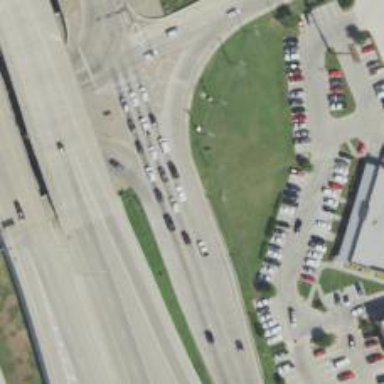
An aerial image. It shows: Secondary link road.